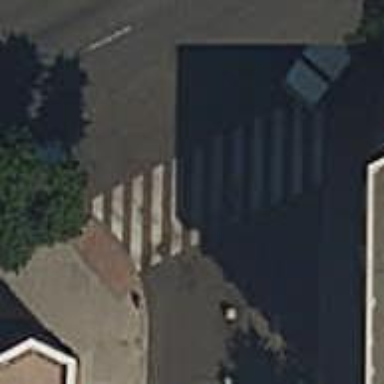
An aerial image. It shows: Uncontrolled crossing on the road.